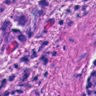
Metastatic tissue present: yes